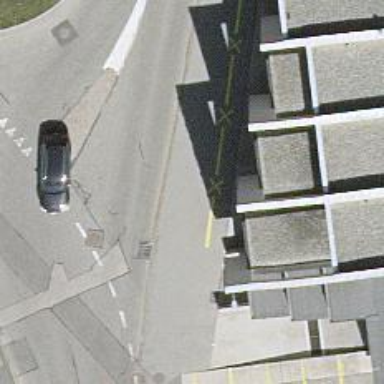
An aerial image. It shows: Asphalt sidewalk.